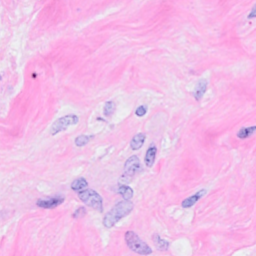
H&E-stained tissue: Breast